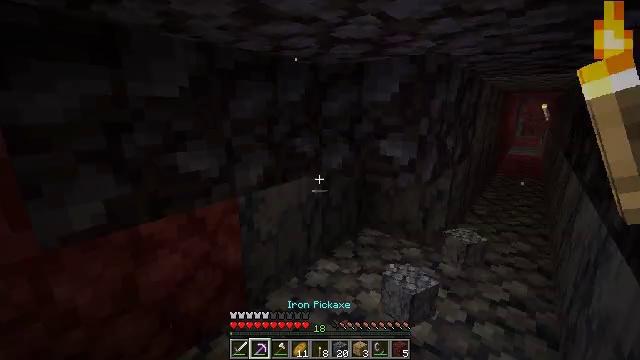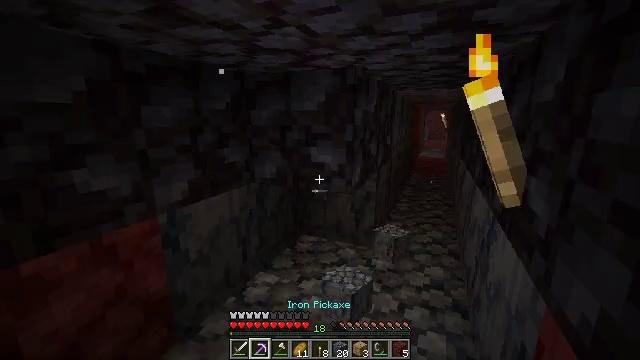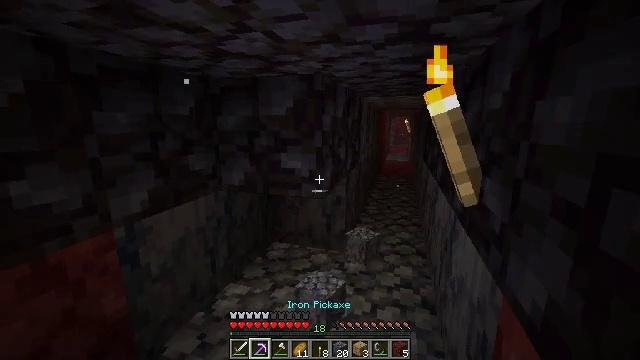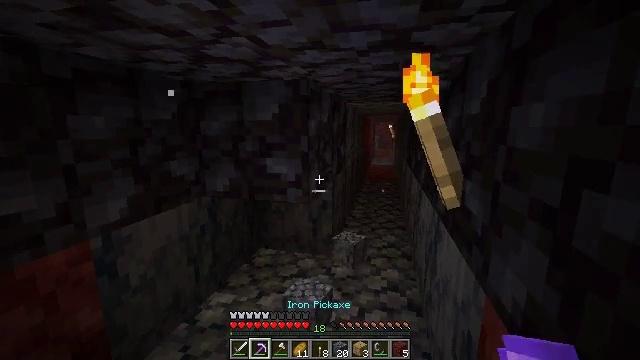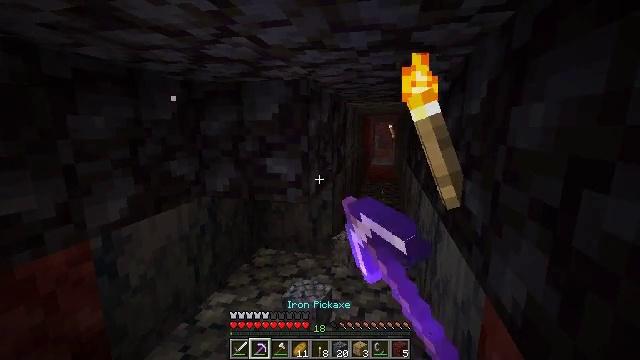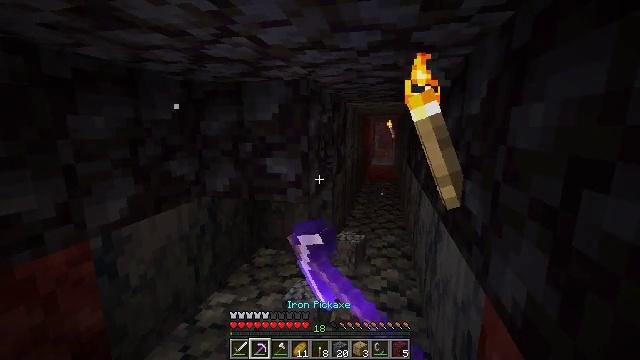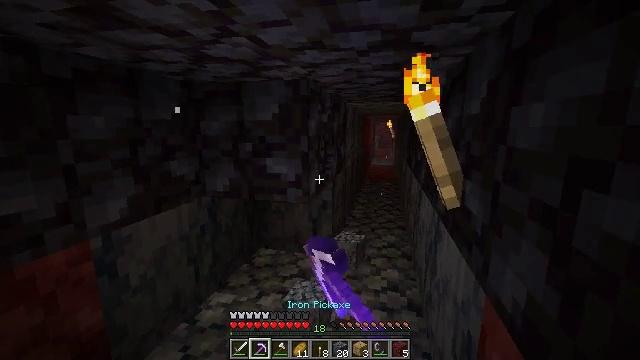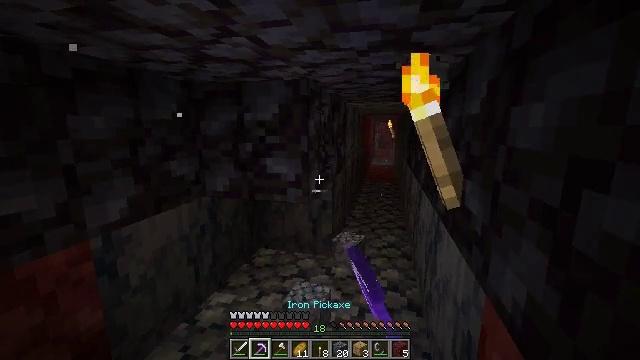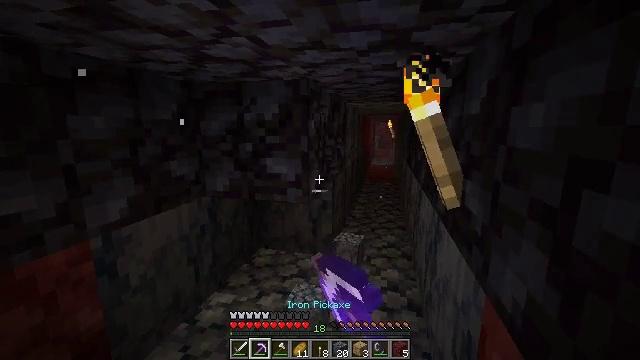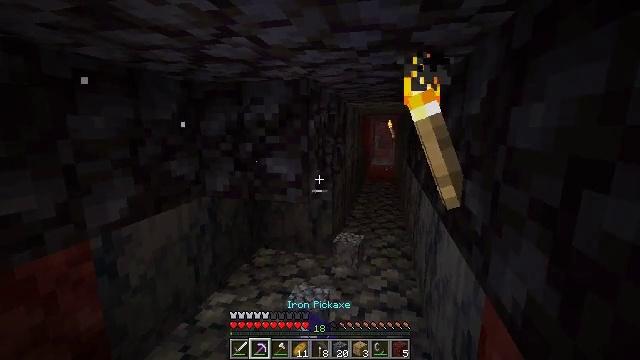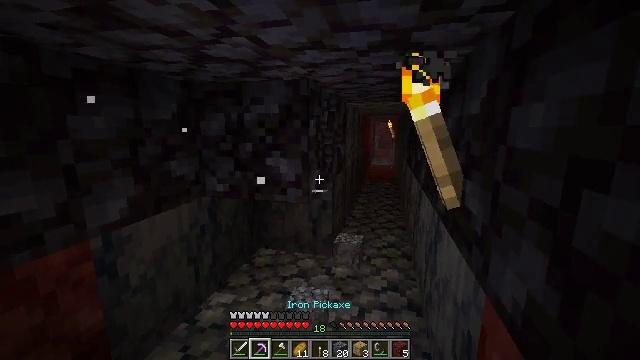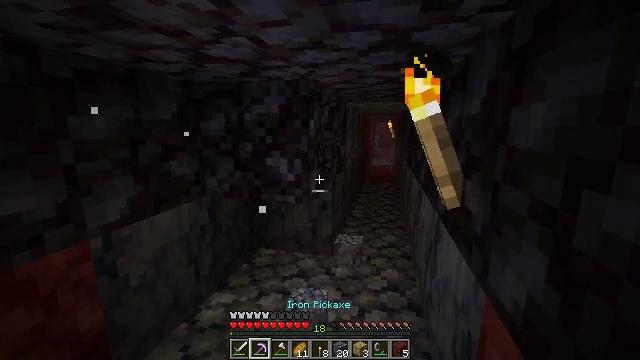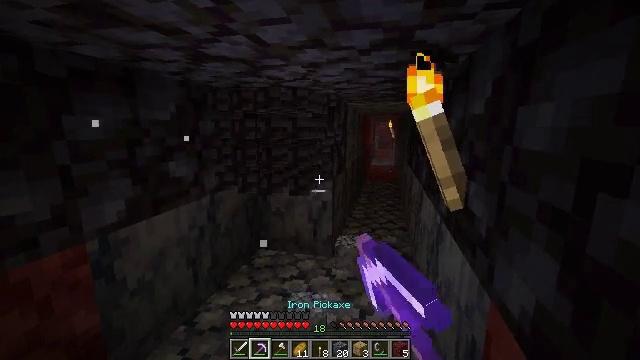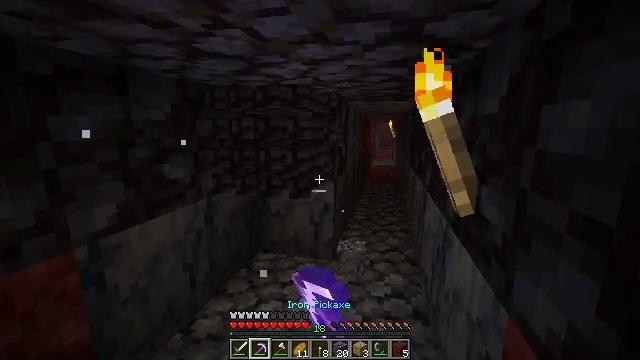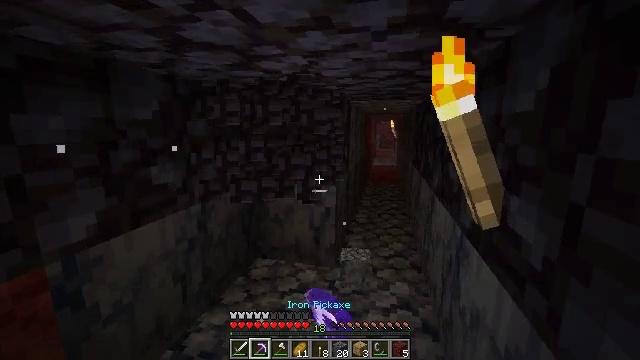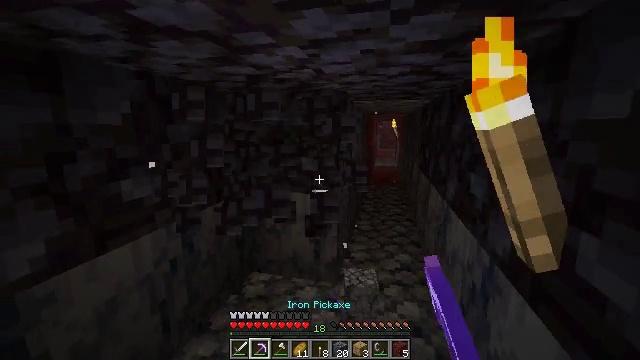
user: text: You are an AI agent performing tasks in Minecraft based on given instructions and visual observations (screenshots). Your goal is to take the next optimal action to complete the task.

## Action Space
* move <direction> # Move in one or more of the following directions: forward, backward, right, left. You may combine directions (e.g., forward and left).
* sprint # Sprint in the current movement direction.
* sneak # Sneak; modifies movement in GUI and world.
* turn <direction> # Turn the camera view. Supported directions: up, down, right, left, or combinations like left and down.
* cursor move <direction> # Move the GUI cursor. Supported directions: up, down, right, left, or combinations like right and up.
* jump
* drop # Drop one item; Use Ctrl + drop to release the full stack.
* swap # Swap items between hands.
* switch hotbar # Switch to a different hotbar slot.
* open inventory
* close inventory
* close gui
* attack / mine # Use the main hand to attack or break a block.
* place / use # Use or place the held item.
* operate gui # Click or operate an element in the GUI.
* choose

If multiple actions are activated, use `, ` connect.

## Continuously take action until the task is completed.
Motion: motion action
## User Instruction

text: Dig up blackstone from the depths.
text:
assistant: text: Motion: turn right and up, switch to hotbar 2
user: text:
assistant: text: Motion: turn right and up
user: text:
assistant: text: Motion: turn right and up, attack / mine
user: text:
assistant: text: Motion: attack / mine
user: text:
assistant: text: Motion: attack / mine
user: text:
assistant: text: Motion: attack / mine
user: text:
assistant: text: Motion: attack / mine
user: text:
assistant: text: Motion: attack / mine
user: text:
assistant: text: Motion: attack / mine
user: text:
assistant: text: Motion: attack / mine
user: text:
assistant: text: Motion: attack / mine
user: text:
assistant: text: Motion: move forward, attack / mine
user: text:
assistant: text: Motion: move forward, attack / mine
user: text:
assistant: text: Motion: move forward, attack / mine
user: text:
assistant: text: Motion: move forward, attack / mine
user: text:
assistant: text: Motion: attack / mine
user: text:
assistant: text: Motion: attack / mine
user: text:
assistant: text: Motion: attack / mine
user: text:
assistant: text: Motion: attack / mine
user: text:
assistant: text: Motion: attack / mine
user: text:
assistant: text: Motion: attack / mine
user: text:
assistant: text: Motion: attack / mine
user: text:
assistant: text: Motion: attack / mine
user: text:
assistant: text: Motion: attack / mine
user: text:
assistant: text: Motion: attack / mine
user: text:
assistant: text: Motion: attack / mine
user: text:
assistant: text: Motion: attack / mine
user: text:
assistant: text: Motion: attack / mine
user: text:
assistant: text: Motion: attack / mine
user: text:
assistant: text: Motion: attack / mine